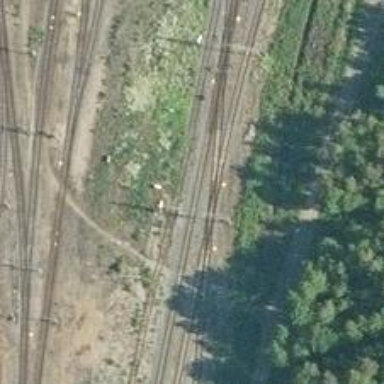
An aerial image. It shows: Railway with continuous electrified contact line.